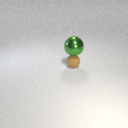
small brown rubber sphere below large green metal sphere